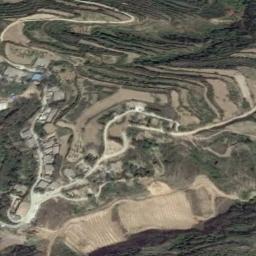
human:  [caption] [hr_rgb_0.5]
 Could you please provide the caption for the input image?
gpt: There are many green plants on the terrace .

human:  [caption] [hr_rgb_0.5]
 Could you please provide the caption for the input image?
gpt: The bare and green terrace is next to some houses and trees .

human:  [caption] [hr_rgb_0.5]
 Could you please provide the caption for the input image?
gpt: A large layer of brown and green mixed terraces with several winding narrow paths .

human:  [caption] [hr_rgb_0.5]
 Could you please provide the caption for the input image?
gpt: Most of the terraces are bare land .

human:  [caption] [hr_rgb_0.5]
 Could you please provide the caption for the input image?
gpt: There are some paths and buildings among the terraces .